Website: lowes
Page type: review-order
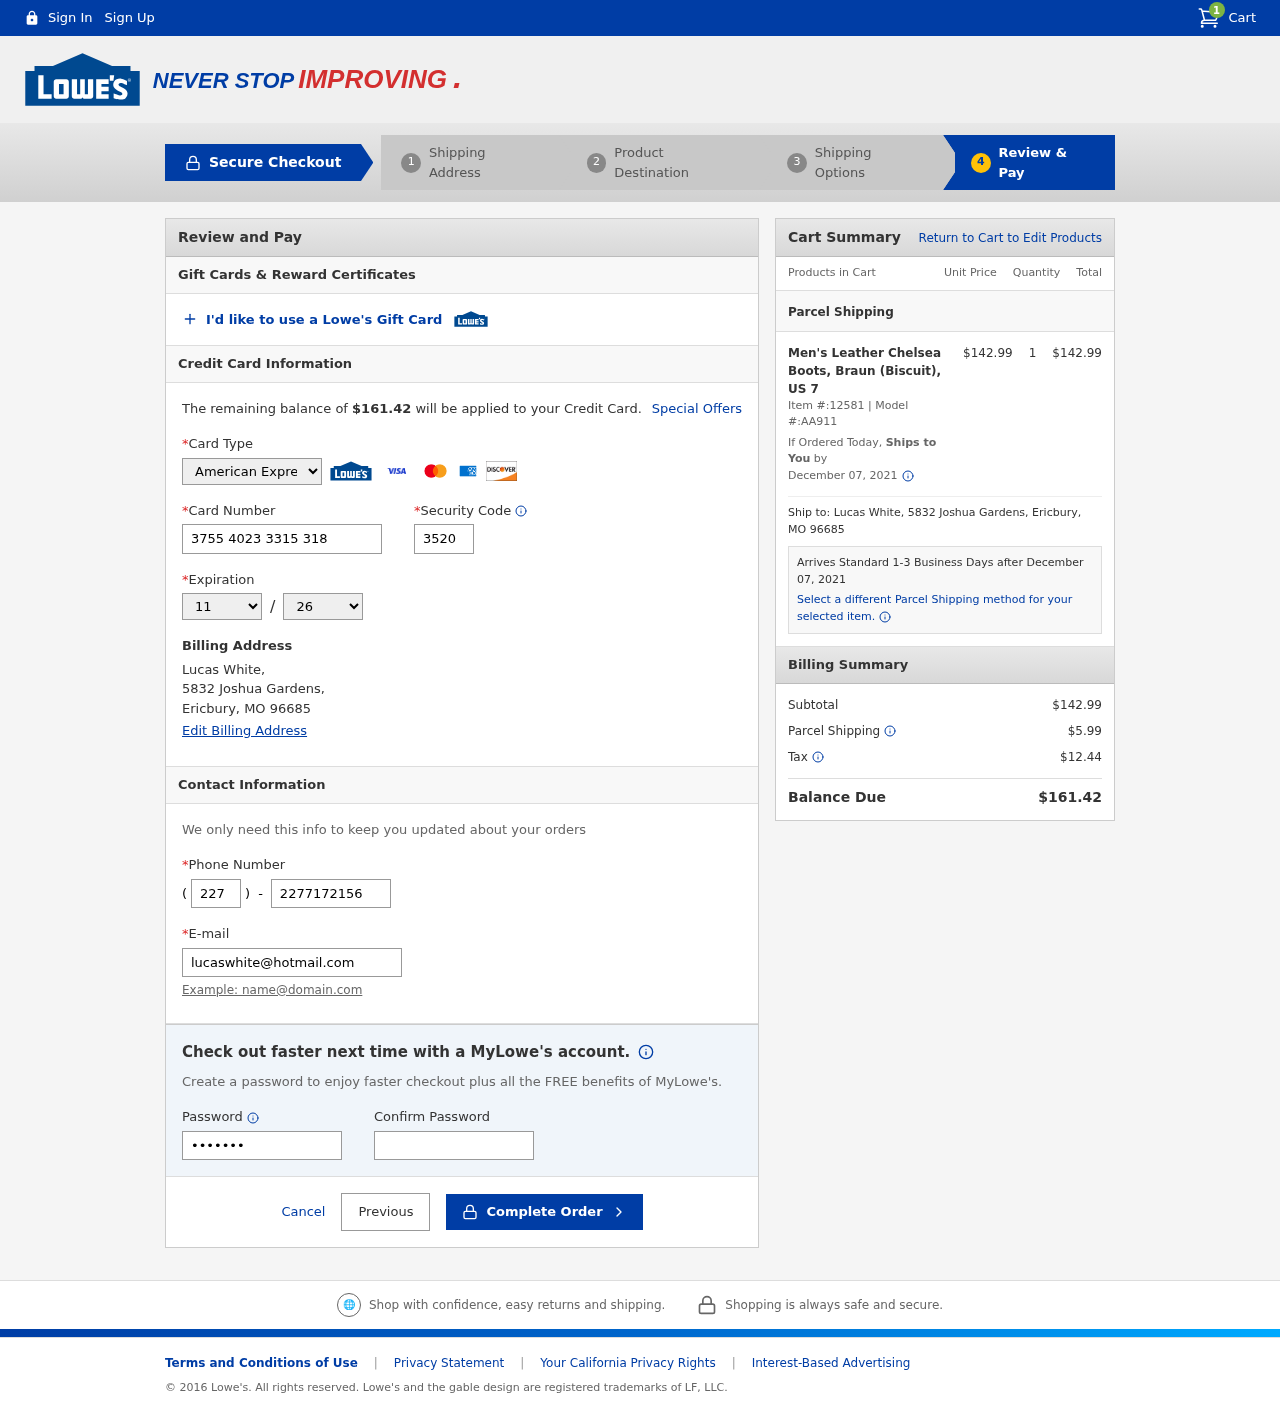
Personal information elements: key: PII_CARD_CVV
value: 3520
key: PII_CARD_EXPIRY_MONTH
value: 11
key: PII_CARD_EXPIRY_YEAR
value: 26
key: PII_CARD_NUMBER
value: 3755 4023 3315 318
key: PII_CARD_TYPE
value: American Express
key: PII_CITY
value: Ericbury
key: PII_EMAIL
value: lucaswhite@hotmail.com
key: PII_FULLNAME
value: Lucas White,
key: PII_PHONE
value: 2277172156
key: PII_PHONE_AREA
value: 227
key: PII_POSTCODE
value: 96685
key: PII_STATE_ABBR
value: MO
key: PII_STREET
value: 5832 Joshua Gardens,
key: PII_FULLNAME2
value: Lucas White
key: PII_STREET2
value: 5832 Joshua Gardens
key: PII_CITY_STATE_ZIP2
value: Ericbury, MO 96685
Product elements: key: PRODUCT1_NAME
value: Men's Leather Chelsea Boots, Braun (Biscuit), US 7
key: PRODUCT1_PRICE
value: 142.99
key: PRODUCT1_QUANTITY
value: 1
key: PRODUCT1_ITEM_NUMBER
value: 12581
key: PRODUCT1_MODEL_NUMBER
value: AA911
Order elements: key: ORDER_NUM_ITEMS
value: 1
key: ORDER_TOTAL
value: $161.42
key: ORDER_SHIPPING_DATE
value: December 07, 2021
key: ORDER_SUBTOTAL
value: $142.99
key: ORDER_SHIPPING_DATE2
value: December 07, 2021
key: ORDER_SUBTOTAL2
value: $142.99
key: ORDER_SHIPPING_COST
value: $5.99
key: ORDER_TAX
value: $12.44